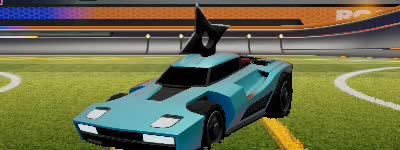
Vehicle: breakout